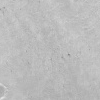
Atmospheric dust classification: not_dusty